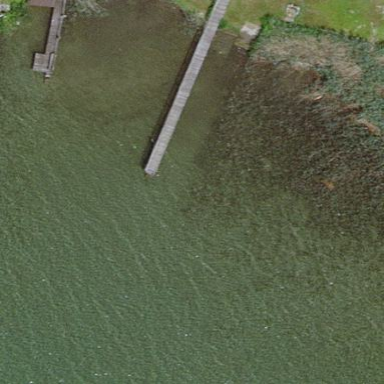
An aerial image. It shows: Man-made pier.